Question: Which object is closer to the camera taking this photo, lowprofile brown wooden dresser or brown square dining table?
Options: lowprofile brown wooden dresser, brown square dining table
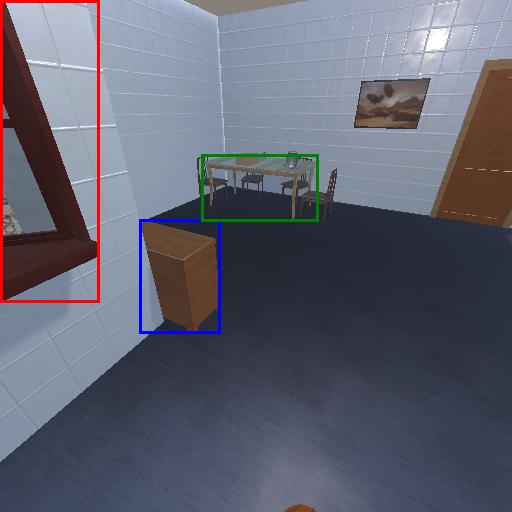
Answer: lowprofile brown wooden dresser